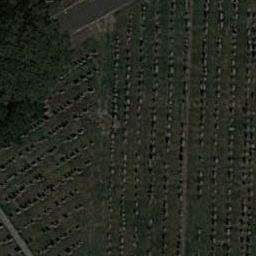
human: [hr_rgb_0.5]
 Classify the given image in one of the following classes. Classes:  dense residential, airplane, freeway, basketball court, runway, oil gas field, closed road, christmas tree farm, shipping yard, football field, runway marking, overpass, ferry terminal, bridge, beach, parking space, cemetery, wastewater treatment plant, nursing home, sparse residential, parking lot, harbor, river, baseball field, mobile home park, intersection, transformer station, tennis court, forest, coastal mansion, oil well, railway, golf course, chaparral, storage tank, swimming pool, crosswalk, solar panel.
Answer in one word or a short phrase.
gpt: cemetery